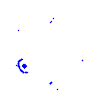
Particle: kaon